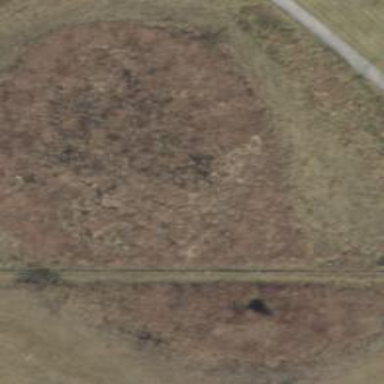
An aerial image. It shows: Marshy wetland area.